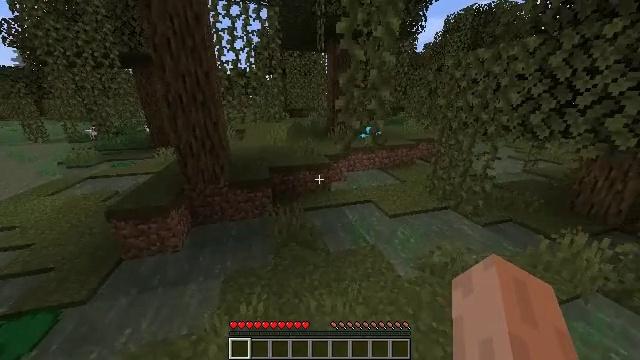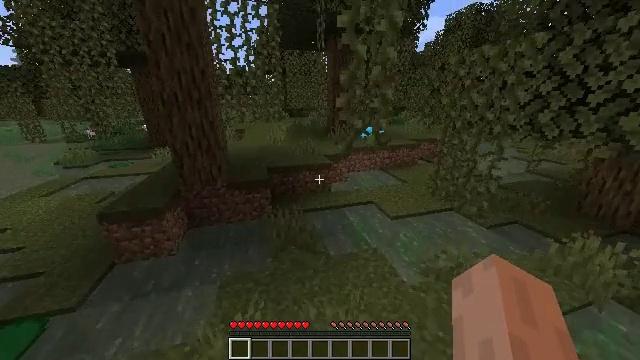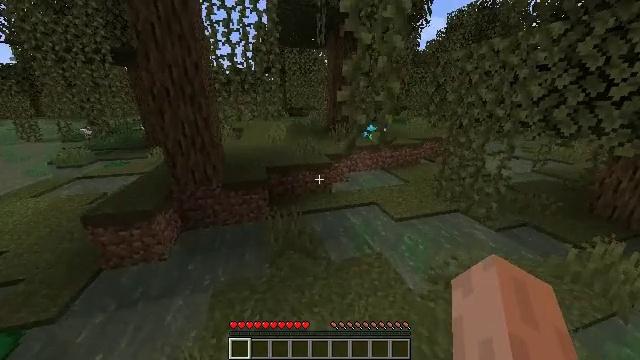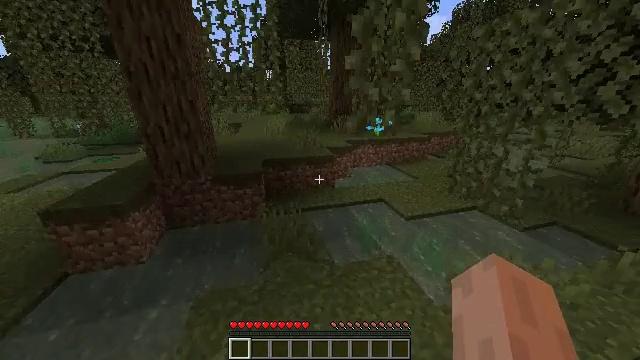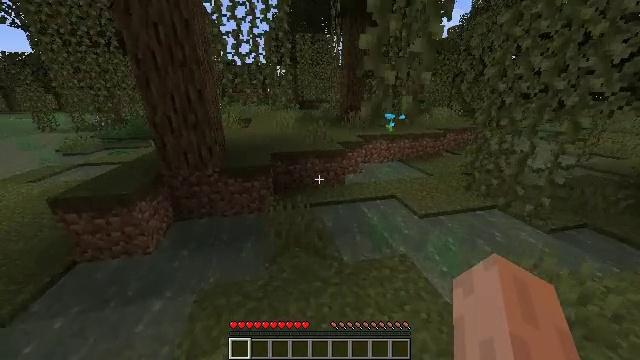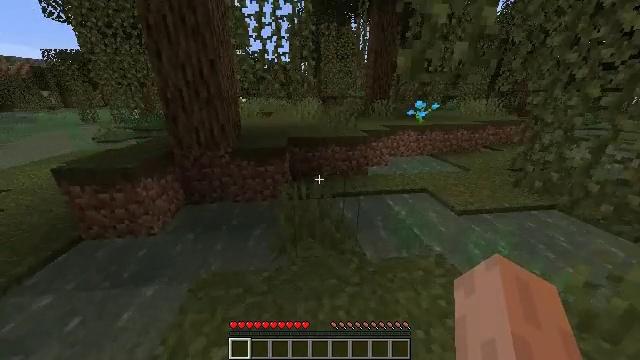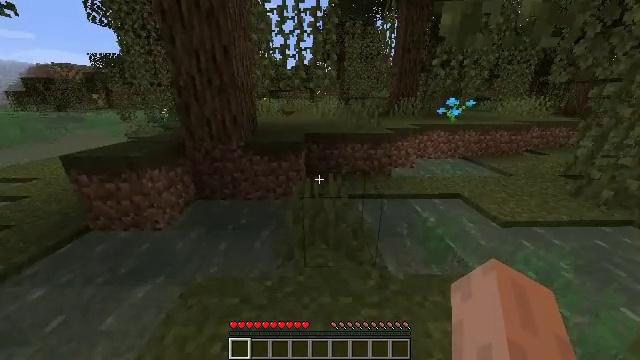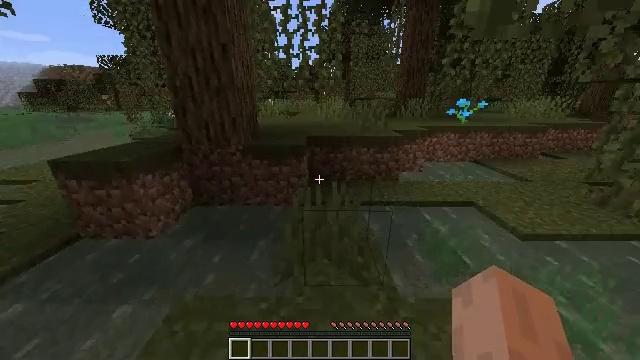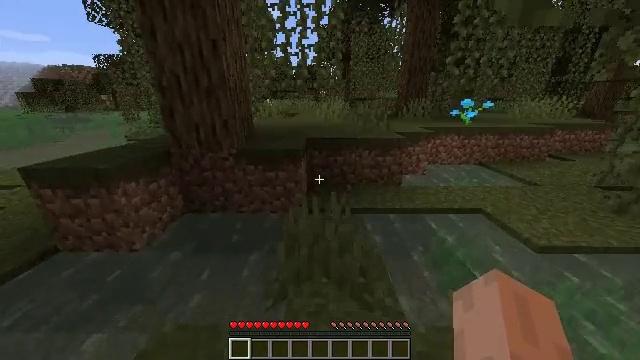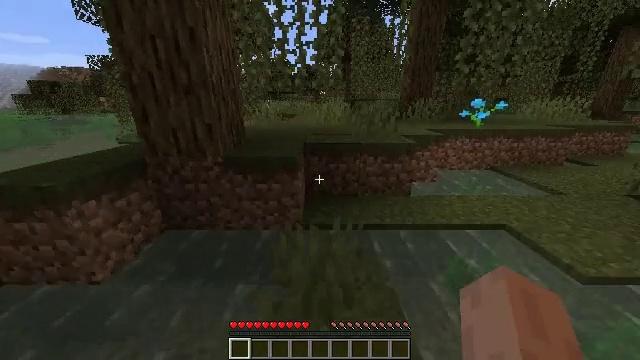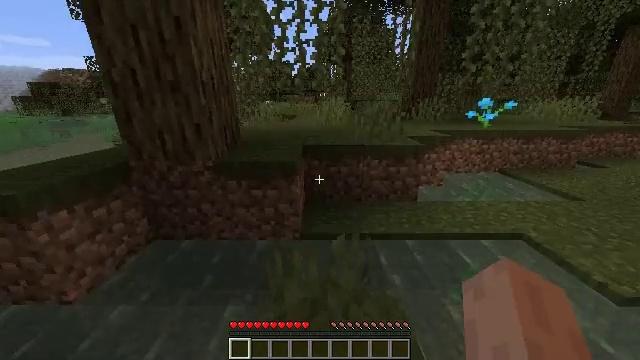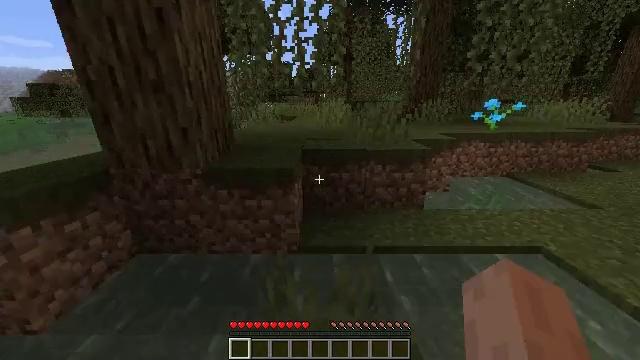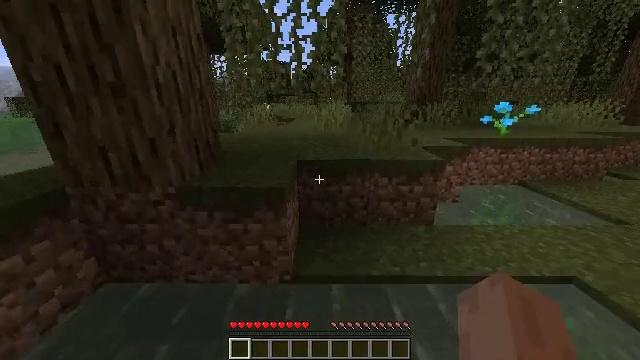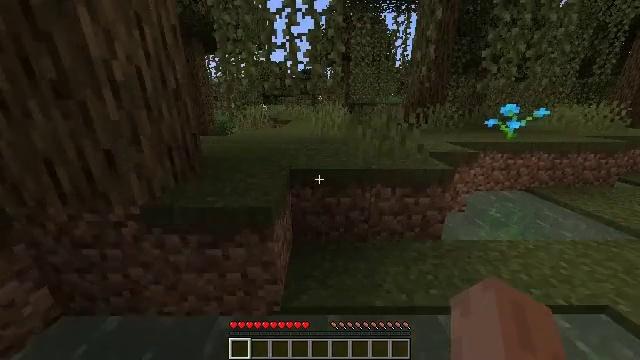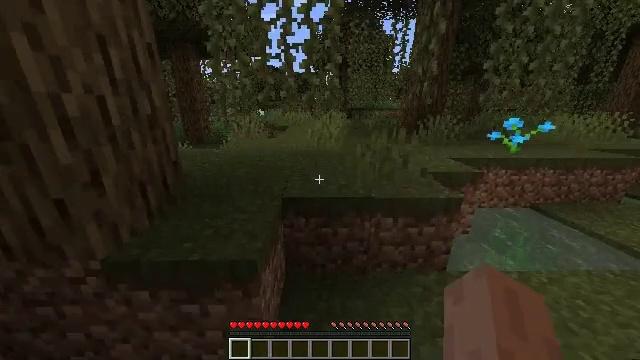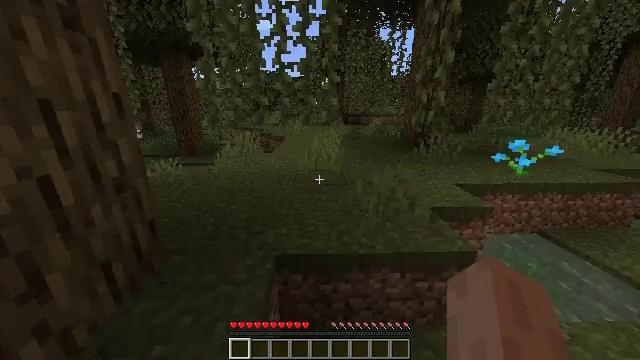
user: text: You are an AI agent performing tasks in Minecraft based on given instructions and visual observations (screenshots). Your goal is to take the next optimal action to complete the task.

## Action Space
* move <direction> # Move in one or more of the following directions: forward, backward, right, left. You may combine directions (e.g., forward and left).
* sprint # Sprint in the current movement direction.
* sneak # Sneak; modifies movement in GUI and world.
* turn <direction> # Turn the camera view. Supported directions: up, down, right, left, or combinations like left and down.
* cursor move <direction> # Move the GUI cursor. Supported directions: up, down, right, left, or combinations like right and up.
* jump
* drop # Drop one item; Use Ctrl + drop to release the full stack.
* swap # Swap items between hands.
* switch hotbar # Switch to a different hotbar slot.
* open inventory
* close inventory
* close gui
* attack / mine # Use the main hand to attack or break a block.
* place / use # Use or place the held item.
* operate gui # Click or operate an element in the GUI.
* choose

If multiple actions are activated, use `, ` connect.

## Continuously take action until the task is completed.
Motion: motion action
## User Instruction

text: Pick up a blue orchid.
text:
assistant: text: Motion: move forward, sprint
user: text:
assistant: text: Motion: move forward, sprint
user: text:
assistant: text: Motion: move forward, sprint
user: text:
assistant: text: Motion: move forward, sprint, turn left
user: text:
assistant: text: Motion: move forward, sprint, turn left
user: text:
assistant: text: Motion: move forward, sprint, turn left
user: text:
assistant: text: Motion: move forward, sprint, turn left
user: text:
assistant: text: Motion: move forward, sprint
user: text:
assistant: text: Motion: move forward, sprint
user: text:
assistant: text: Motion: move forward, sprint
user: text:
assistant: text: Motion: move forward, sprint
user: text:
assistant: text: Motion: move forward, sprint
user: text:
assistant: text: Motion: move forward, sprint
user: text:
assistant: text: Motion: move forward, sprint, jump
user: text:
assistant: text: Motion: move forward, sprint, jump
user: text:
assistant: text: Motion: move forward, sprint, jump
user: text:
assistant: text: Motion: move forward, sprint, jump
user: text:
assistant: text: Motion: move forward, sprint, jump
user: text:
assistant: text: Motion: move forward, sprint, jump
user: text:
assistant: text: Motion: move forward, sprint
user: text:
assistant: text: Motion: move forward, sprint
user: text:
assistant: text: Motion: move forward, sprint
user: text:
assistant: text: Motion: move forward, sprint
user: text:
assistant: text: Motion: move forward, sprint
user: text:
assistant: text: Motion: move forward, sprint
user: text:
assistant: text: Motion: move forward, sprint
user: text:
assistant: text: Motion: move forward, sprint
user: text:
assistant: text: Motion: move forward, sprint
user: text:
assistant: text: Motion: move forward, sprint
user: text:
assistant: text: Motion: move forward, sprint